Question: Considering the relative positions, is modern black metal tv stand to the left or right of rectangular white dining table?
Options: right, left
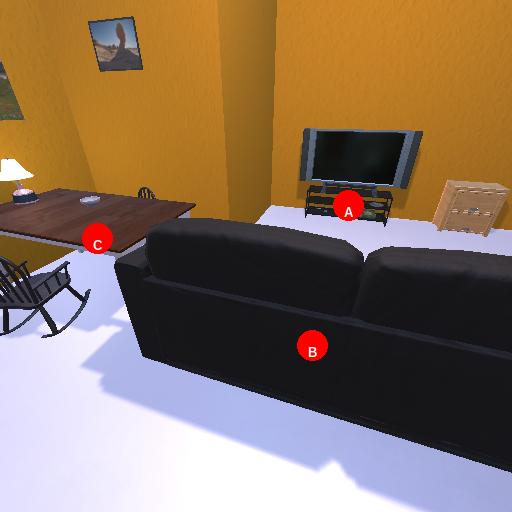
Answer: right